八年级 · 组合几何学
如图, 将 $\square A B C D$ 沿对角线 $A C$ 折叠, 使点 $B$ 落在 $B^{\prime}$ 处. 若 $\angle 1=\angle 2=44^{\circ}$, 则 $\angle B$ 为 ( )

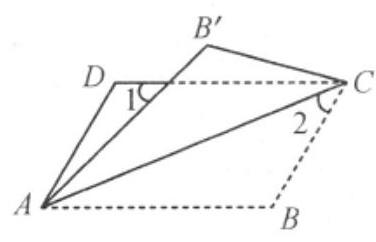
A. $66^{\circ}$
B. $104^{\circ}$
C. $114^{\circ}$
D. $124^{\circ}$
答案: C
解析: 解：反证法证明 “四边形中至少有一个内角大于或等于 $90^{\circ}$ ” 时,假设每一个内角都小于 $90^{\circ}$, 故选: $D$.